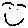
Label: smiley face